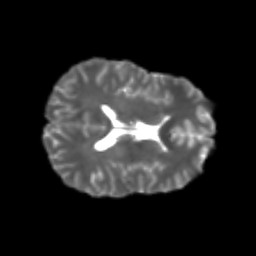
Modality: T2w
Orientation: axial
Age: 21
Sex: male
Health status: healthy
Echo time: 0.074 s